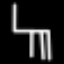
Label: chair